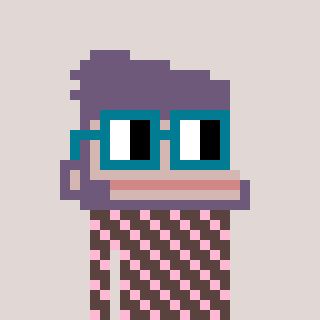
a pixel art character with square dark green glasses, a ape-shaped head and a darkbrown-colored body on a warm background